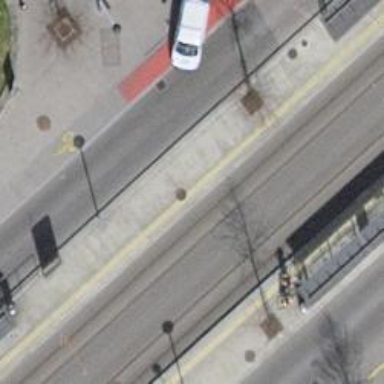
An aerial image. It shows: Tram stop with public transport stop position.